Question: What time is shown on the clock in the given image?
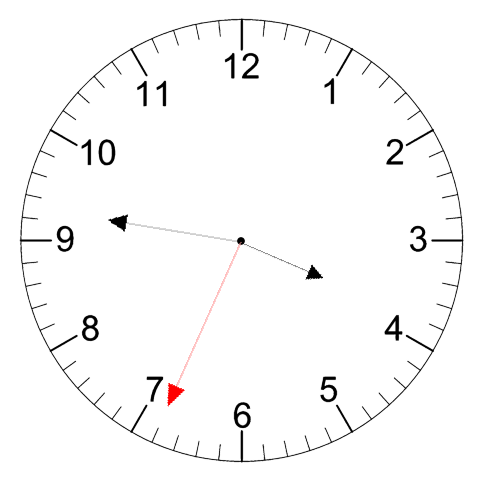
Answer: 03:46:34